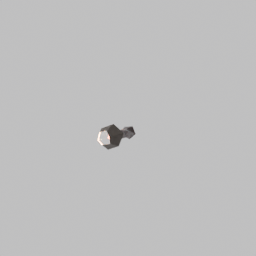
Label: lighting